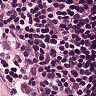
Metastatic tissue present: no